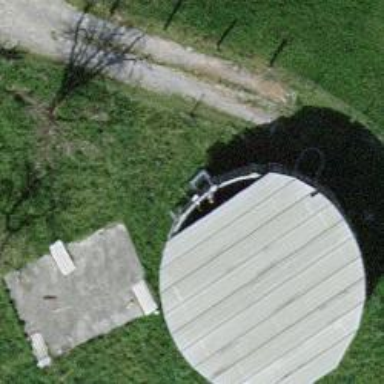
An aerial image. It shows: Storage tank which is man-made and housed in building.